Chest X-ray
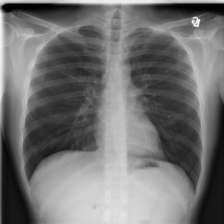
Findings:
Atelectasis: negative
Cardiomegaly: negative
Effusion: negative
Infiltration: negative
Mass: negative
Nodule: negative
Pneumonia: negative
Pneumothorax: negative
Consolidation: negative
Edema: negative
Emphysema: negative
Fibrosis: negative
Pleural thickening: negative
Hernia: negative